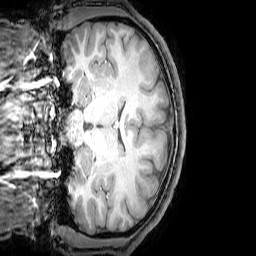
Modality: T1w
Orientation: coronal
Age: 19
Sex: male
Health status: healthy
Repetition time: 0.081 s
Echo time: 0.037 s